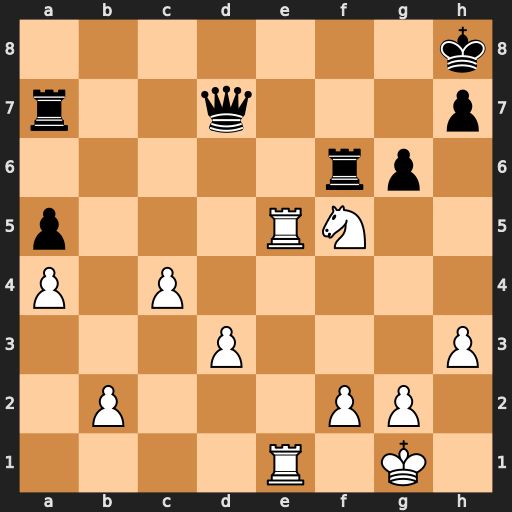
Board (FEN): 7k/r2q3p/5rp1/p3RN2/P1P5/3P3P/1P3PP1/4R1K1
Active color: w
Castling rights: -
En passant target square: -
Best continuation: Re8+ Qxe8 Rxe8+ Rf8 Rxf8#